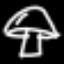
Label: mushroom